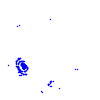
Particle: kaon